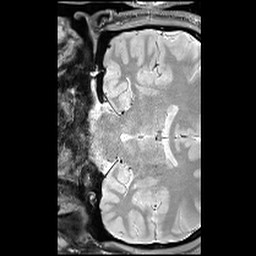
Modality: T1w
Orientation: coronal
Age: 26
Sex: male
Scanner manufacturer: siemens
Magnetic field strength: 3 T
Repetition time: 6.5 s
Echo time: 0.016 s